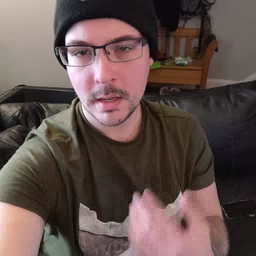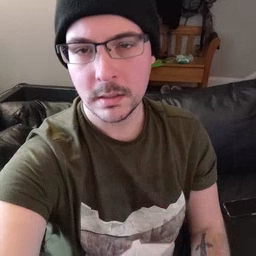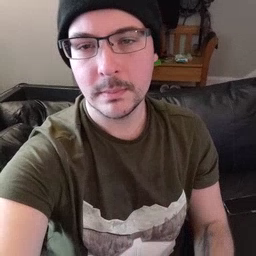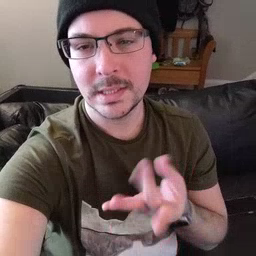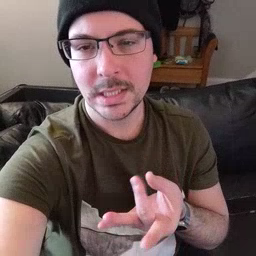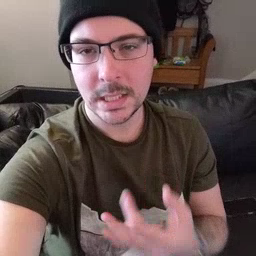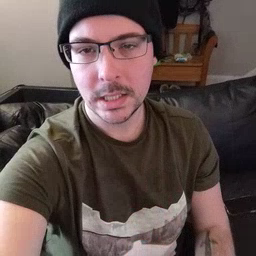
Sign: sticky